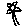
Label: flower